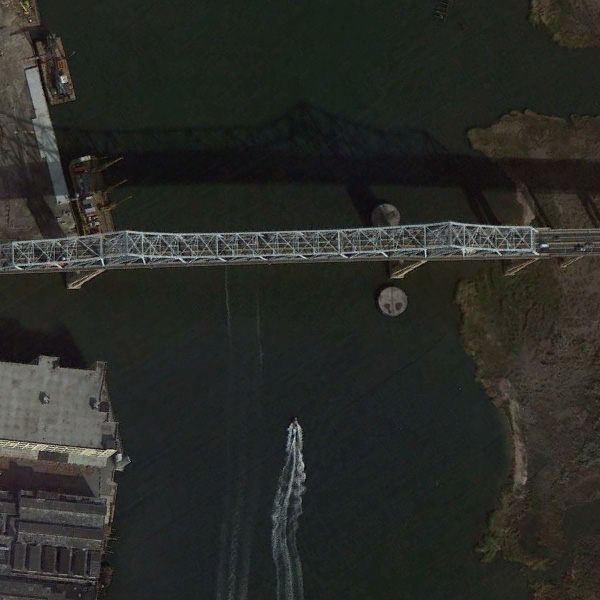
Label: Bridge